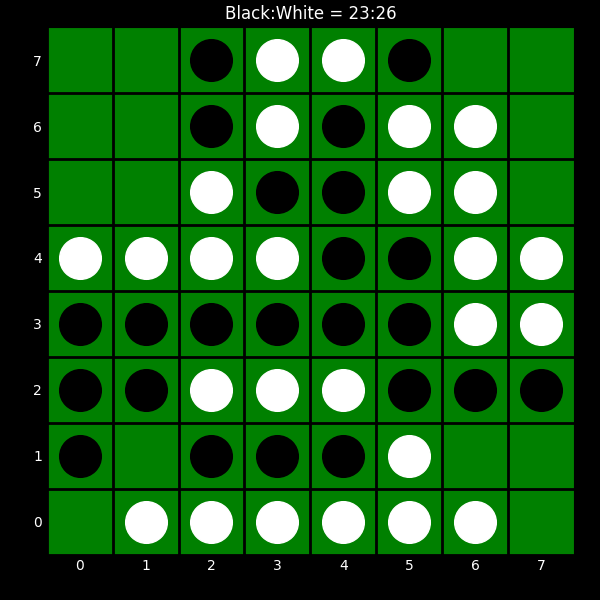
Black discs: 23
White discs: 26